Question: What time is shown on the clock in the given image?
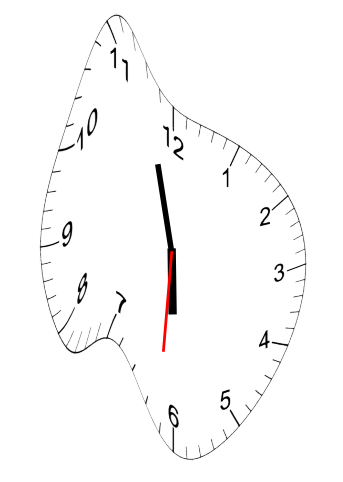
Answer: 05:57:31